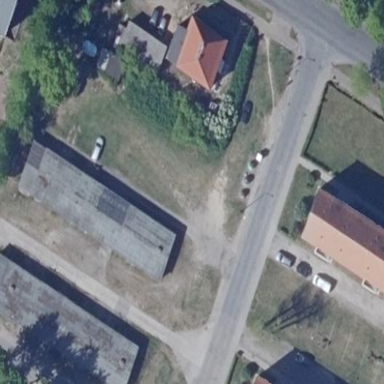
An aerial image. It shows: Group of garages.